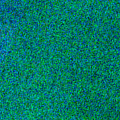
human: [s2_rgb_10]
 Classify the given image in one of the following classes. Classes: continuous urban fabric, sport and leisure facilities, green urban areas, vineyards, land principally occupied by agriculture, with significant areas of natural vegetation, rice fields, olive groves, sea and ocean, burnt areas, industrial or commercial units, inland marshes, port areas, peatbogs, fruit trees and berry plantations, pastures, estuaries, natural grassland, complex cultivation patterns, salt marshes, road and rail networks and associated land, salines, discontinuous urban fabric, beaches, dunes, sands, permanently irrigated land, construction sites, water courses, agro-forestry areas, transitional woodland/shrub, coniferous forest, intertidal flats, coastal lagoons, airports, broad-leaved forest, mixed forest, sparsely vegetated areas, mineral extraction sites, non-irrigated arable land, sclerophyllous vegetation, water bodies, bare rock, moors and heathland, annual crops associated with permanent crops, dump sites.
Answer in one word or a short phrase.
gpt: sea and ocean